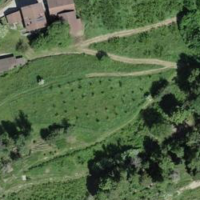
EUNIS habitat code: 40
Species observed at this site:
Scotopteryx chenopodiata